Question: I have some divs(sibblings) and on drag and resize of one of them, according to wether its being resized to west or east i would like to either increase or decrease all the other sibblings widths accordingly.

'''
$(function () {
var west;
var east;
var clientX;
$("#resizable1").resizable({
start: function (event, ui) {
west = $(event.srcElement).hasClass('ui-resizable-w');
east = $(event.srcElement).hasClass('ui-resizable-e');
clientX = event.clientX;
},
resize: function (event, ui) {
if (east) {
//decrease one by one --?
$(this).nextAll().css('width', --? );
}
}
});
});
'''
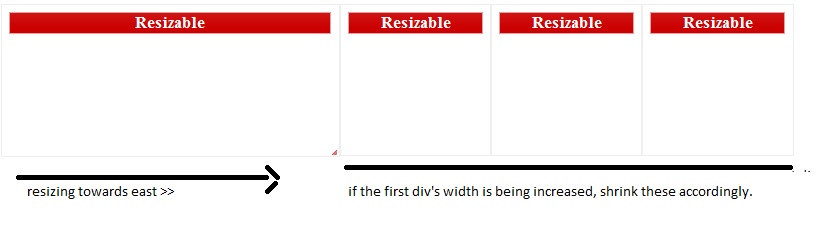
Answer: Set width to:
'''
if (east) {
//decrease one by one
var newWidth = ($('#resizable1').width() - $(this).outerWidth(true)) / $(this).nextAll().length
...
}
'''
EDIT:
How do the 3rd and 4rd sibling react when you resize the second one?
When calculating the remaining space, I only took the first one into account... if they fill the remaining space, yout must add up all outerWidths from the previous sibling instead of just taking $(this).outerWidth(true).
btw, the above code is not tested, just a suggestion to get remaining space to fill.